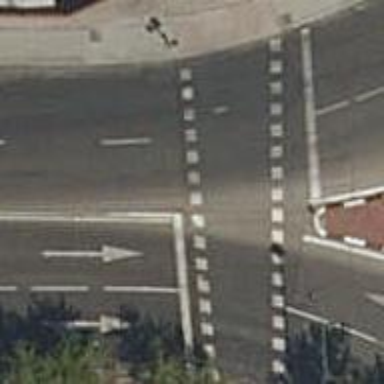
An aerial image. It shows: Road with traffic signals at the crossing.